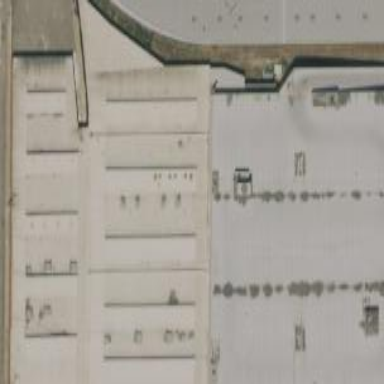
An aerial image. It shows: Warehouse building.